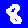
Digit: 8